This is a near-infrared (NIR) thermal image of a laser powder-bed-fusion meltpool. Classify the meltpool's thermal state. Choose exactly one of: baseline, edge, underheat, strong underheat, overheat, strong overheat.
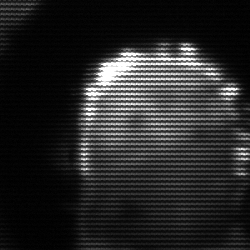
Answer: baseline